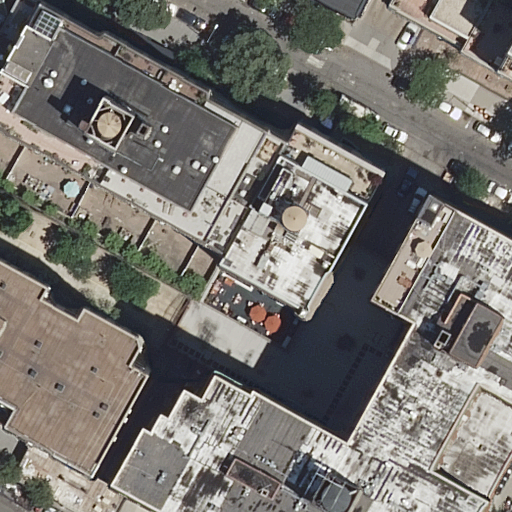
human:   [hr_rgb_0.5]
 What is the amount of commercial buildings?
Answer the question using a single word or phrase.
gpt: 0

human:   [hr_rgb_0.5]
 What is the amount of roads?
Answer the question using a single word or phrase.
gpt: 1

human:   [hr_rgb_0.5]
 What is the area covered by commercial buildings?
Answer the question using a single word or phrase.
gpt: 0m2

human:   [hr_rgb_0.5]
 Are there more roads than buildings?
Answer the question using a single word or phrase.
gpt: no

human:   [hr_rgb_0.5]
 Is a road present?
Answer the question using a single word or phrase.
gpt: yes

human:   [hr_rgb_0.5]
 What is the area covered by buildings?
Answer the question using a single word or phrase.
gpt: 6607m2

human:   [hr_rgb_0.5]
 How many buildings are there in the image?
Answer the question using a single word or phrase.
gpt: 7

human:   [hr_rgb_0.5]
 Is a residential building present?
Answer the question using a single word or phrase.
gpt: yes

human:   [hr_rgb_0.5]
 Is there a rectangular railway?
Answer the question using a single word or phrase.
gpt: no

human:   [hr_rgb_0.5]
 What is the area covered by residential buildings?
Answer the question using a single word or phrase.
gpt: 6607m2

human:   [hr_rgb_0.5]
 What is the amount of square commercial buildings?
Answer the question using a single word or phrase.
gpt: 0

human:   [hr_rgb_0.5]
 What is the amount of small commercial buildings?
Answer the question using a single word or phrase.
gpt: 0

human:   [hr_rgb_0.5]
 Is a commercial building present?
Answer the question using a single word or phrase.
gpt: no

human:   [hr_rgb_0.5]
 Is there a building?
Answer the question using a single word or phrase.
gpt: yes

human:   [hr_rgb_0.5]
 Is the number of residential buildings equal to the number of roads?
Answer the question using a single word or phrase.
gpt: no

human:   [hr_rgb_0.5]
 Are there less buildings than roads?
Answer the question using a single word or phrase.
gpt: no

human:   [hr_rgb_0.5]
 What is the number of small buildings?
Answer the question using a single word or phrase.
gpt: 1

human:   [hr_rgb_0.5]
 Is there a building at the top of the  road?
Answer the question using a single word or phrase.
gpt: yes

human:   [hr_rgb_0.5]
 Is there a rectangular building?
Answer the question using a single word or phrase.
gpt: yes

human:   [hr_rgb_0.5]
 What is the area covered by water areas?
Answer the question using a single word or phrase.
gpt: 0m2

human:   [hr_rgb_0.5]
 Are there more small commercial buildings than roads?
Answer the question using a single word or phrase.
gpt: no

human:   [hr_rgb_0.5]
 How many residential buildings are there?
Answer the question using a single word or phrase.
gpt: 7

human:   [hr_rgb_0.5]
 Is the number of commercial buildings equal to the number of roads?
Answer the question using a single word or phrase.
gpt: no

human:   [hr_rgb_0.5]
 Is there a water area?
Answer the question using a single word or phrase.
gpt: no

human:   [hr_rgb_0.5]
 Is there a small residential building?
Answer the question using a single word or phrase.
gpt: yes

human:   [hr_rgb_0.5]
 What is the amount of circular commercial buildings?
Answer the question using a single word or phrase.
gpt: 0

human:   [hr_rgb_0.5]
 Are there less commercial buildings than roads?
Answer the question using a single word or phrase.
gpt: yes

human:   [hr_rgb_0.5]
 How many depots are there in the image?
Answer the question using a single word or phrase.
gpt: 0

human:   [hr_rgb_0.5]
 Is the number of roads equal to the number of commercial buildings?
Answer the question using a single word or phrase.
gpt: no

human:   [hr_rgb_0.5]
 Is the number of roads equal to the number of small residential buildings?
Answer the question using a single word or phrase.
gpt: yes

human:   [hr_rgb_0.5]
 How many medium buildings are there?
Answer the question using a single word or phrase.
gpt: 2

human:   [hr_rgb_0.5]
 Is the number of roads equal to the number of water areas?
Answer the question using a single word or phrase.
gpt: no

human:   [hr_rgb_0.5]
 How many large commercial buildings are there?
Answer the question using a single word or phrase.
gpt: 0

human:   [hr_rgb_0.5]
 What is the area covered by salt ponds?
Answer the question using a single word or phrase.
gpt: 0m2

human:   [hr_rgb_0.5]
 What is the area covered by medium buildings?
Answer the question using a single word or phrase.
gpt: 498m2

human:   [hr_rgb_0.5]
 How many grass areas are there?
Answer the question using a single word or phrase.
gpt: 0

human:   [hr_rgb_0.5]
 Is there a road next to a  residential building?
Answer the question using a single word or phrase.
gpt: yes

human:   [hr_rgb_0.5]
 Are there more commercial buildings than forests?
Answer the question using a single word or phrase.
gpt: no

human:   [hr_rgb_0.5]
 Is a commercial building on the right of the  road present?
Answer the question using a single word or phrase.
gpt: no

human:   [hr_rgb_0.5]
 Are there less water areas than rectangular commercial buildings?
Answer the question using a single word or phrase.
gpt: no

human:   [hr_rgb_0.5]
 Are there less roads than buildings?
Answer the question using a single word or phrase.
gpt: yes

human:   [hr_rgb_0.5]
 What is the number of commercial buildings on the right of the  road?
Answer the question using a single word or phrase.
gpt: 0

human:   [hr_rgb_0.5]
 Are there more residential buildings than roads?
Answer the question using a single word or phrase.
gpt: yes

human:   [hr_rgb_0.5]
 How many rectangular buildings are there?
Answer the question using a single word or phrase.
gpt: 2

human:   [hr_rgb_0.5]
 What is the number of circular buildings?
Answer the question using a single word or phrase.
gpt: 0

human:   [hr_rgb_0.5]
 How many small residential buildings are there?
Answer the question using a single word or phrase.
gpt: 1

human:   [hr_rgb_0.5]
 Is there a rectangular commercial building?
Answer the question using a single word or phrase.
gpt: no

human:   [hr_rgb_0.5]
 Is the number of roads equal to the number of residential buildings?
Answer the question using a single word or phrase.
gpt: no

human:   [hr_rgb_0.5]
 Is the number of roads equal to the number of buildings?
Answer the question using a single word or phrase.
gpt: no

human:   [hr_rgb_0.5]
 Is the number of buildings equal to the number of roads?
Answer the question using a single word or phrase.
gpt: no

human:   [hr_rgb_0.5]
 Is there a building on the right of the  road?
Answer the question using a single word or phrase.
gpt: yes

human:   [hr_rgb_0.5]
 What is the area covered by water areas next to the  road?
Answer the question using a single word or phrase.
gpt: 0m2

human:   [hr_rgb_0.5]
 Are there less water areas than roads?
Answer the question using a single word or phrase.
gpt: yes

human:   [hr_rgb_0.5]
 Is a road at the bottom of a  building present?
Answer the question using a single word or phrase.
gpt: yes

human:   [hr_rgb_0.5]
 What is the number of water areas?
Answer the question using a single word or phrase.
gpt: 0

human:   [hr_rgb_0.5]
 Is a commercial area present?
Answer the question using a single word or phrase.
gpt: no

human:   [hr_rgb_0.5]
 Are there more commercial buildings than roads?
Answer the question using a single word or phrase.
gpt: no

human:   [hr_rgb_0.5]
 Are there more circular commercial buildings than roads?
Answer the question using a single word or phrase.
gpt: no

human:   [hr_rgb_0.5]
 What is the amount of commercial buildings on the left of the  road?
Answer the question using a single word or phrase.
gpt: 0

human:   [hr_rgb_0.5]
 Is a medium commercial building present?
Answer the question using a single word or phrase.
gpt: no

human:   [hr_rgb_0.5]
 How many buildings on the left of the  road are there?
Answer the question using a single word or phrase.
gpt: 3

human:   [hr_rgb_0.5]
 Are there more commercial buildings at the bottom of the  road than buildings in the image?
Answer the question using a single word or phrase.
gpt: no

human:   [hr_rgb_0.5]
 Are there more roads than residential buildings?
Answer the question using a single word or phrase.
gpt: no

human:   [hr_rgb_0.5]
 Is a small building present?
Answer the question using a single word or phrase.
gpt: yes